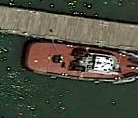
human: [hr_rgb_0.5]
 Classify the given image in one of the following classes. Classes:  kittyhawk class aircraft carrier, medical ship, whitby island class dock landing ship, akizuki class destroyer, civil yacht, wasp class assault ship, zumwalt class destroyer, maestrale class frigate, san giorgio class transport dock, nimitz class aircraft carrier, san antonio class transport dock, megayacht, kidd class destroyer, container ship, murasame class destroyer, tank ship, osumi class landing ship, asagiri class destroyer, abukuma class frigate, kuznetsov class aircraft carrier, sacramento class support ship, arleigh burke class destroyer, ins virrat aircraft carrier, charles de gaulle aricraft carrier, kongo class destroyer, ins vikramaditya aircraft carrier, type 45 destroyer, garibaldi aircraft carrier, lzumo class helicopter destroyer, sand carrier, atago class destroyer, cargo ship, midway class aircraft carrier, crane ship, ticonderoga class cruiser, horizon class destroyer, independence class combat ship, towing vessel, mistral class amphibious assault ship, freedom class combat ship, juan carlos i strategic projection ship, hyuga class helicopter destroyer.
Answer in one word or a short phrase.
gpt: Towing vessel